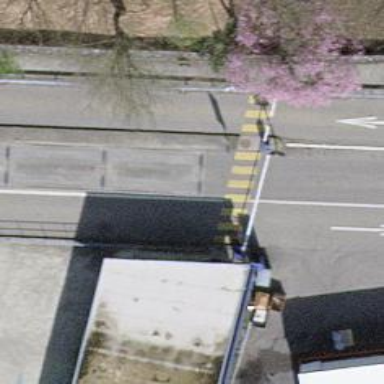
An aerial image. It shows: Zebra crossing with uncontrolled intersection and pedestrian island.